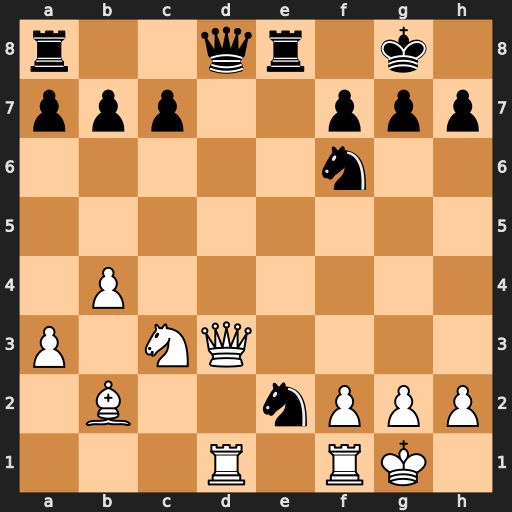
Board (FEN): r2qr1k1/ppp2ppp/5n2/8/1P6/P1NQ4/1B2nPPP/3R1RK1
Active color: w
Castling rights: -
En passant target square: -
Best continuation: Qxe2 Rxe2 Rxd8+ Rxd8 Nxe2